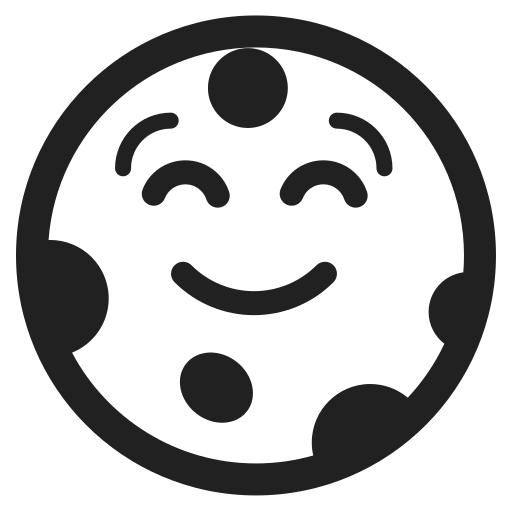
full moon face high contrast